Field crop: maize
Growth stage: 1
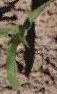
Species: maize